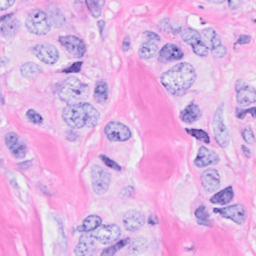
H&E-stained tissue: Breast